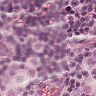
Metastatic tissue present: yes